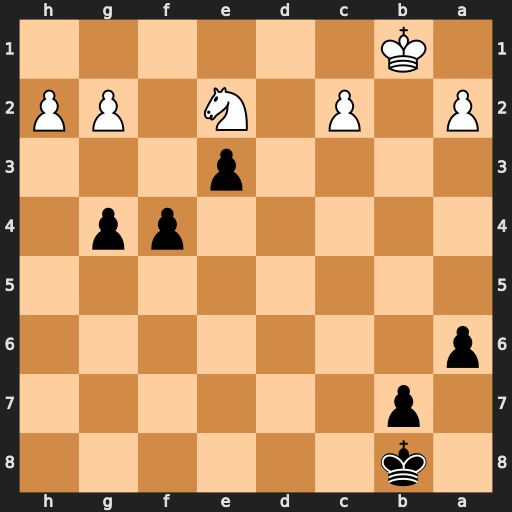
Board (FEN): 1k6/1p6/p7/8/5pp1/4p3/P1P1N1PP/1K6
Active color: b
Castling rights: -
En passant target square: -
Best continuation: f3 gxf3 gxf3